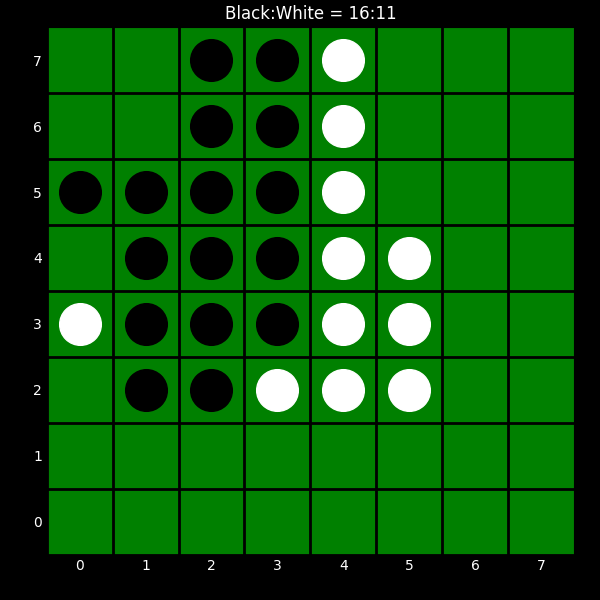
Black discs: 16
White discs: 11